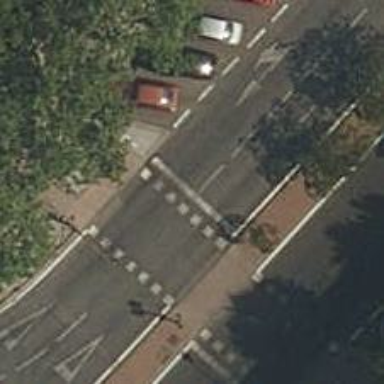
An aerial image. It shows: Blinking traffic signals along the road.